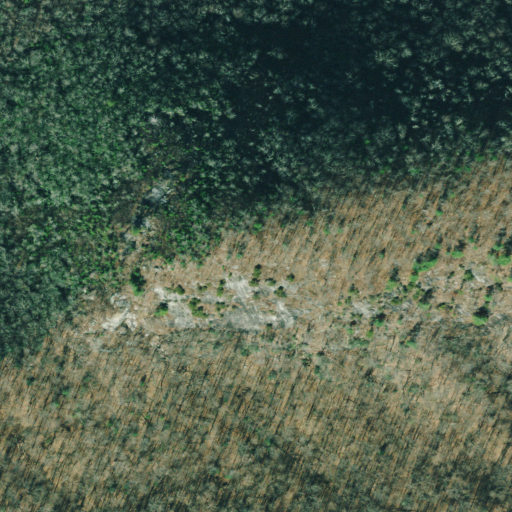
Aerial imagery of mountain in Georgia named Double Knob containing deciduous forest, mixed forest, evergreen forest, and barren land